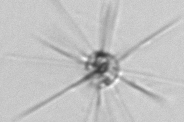
Label: Acantharia